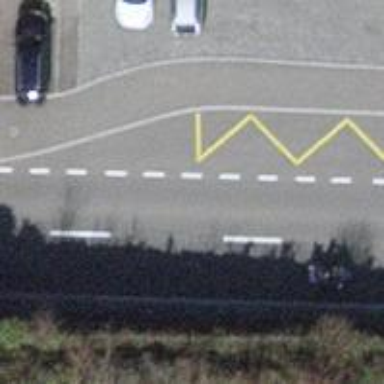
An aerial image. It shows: Public transport stop position.